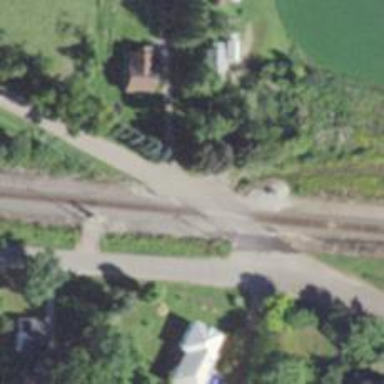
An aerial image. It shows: Railway level crossing.